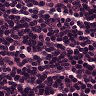
Metastatic tissue present: no